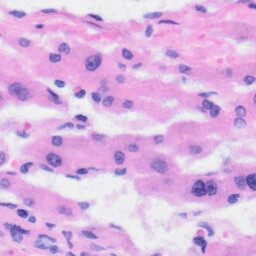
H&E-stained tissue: Liver